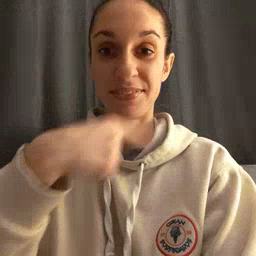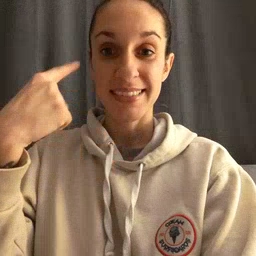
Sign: face